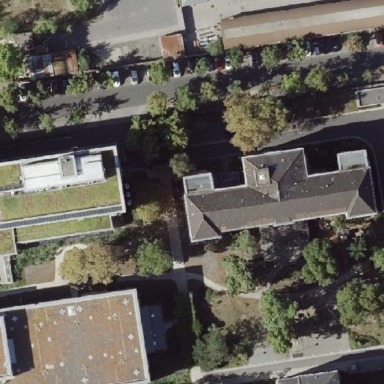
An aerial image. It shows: Hospital building.